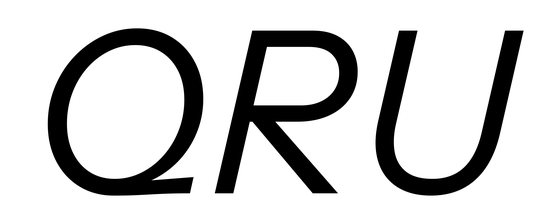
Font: InstrumentSans-Italic_Italic